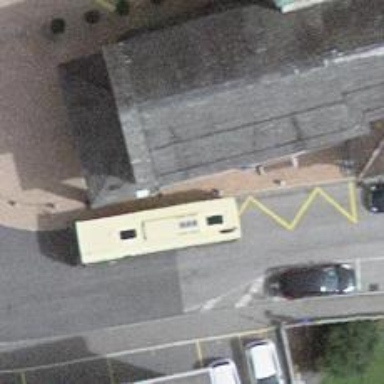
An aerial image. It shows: Bus stop along the road.